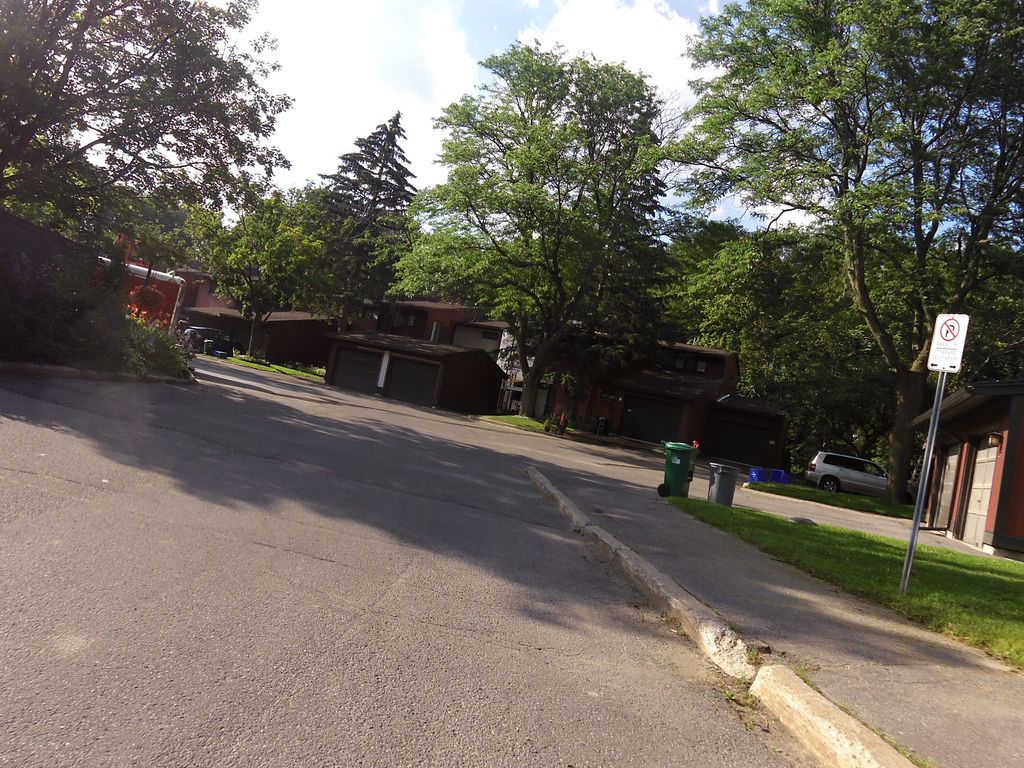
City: ottawa-gatineau